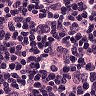
Metastatic tissue present: yes